Field crop: maize
Growth stage: 1
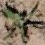
Species: atriplex